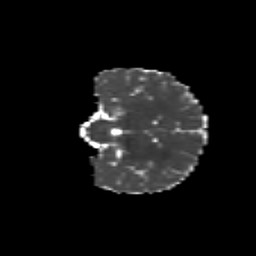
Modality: MD
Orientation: coronal
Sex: female
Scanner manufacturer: siemens
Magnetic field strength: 3 T
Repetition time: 5 s
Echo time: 0.071 s